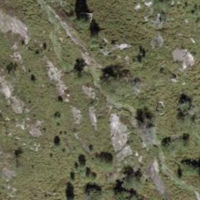
EUNIS habitat code: 24
Species observed at this site:
Aiolopus strepens